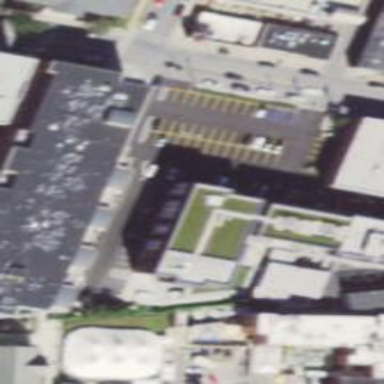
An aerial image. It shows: Parking area with surface.